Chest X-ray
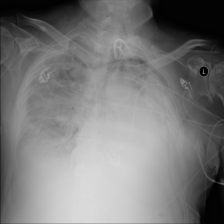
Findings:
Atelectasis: negative
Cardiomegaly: negative
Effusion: negative
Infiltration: negative
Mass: negative
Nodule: negative
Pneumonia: negative
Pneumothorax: negative
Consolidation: negative
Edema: negative
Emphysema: negative
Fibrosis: negative
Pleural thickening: negative
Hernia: negative